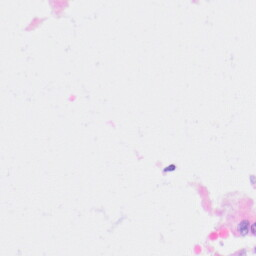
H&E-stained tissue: Kidney